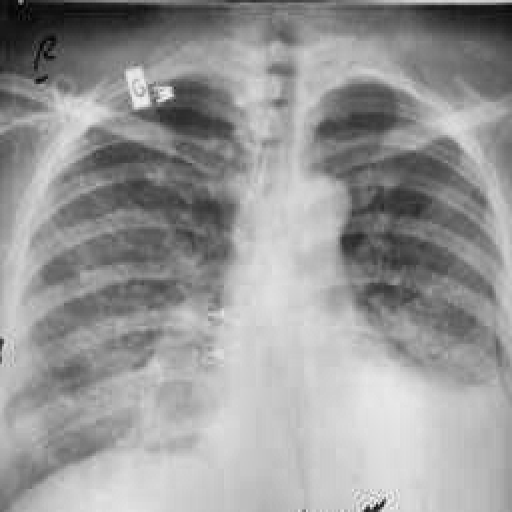
Finding: TUBERCULOSIS